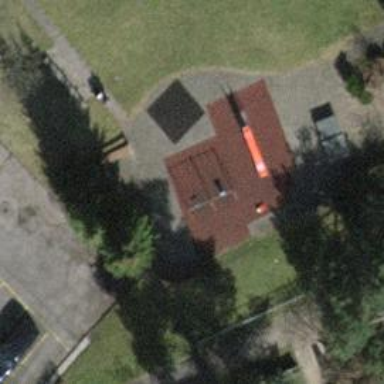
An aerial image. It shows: Playground with slide.